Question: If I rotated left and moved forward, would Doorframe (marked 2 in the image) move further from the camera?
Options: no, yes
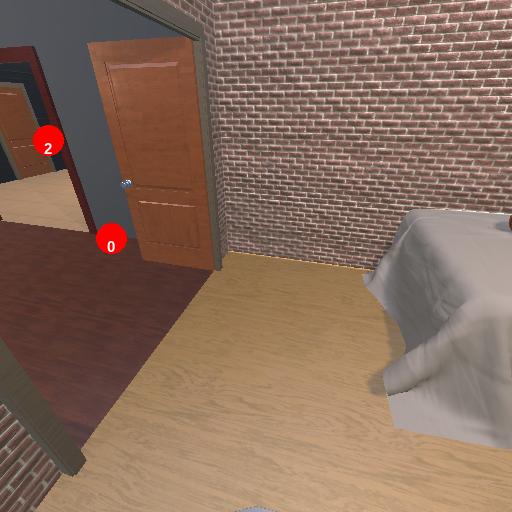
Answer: no